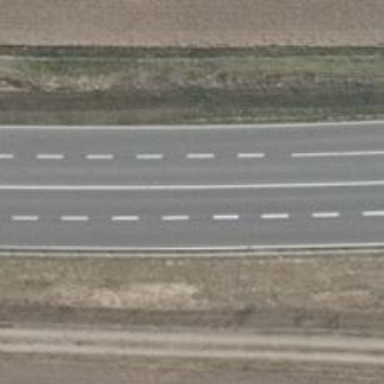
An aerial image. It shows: Asphalt trunk motorway.